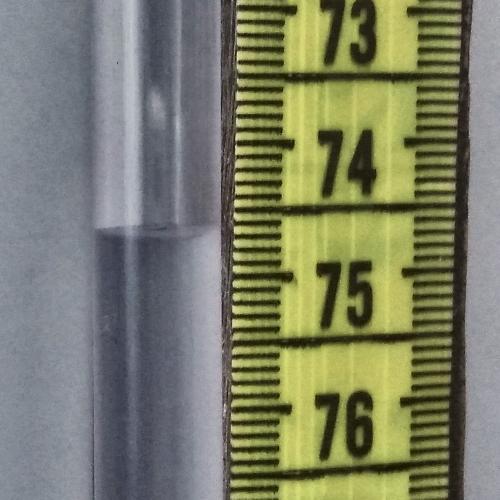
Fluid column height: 74.7 cm